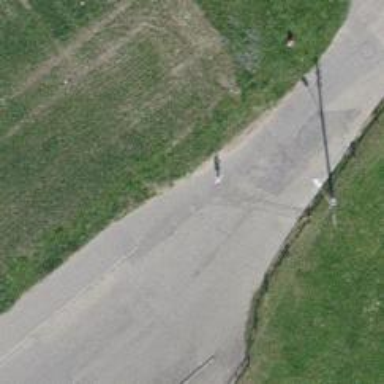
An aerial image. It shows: Sidewalk along the footway.